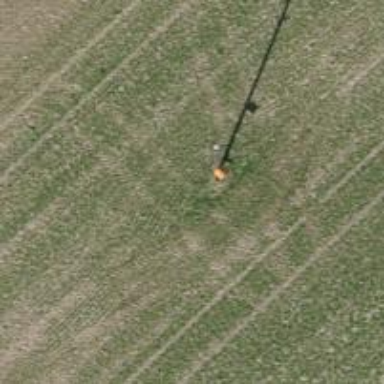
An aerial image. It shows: Aerial marker on pole.